Aerial crown-view tile of a tropical tree (Barro Colorado Island, Panama), acquired 20250616:
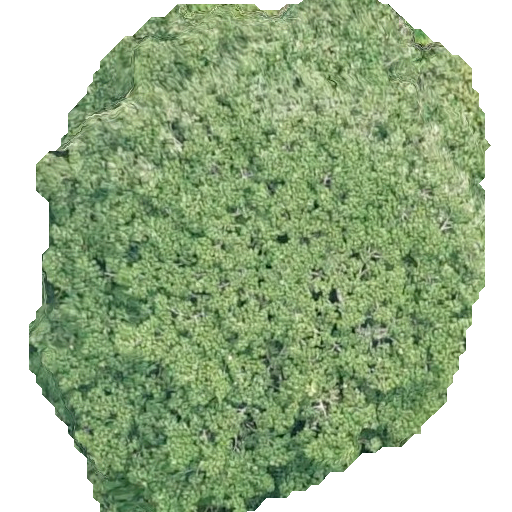
Species: Sterculia apetala
GBIF accepted scientific name: Sterculia apetala
Crown area: 283.553 m²